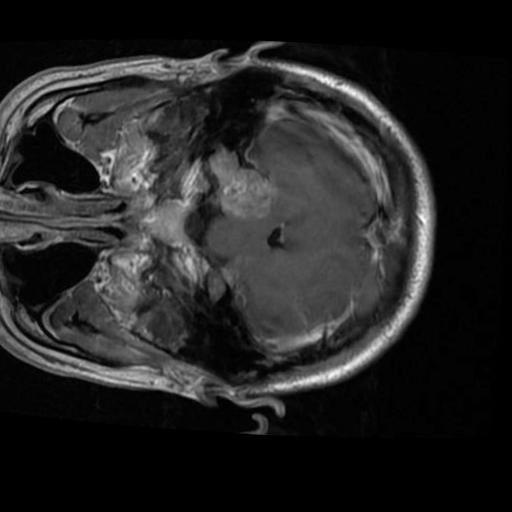
Label: brain_menin